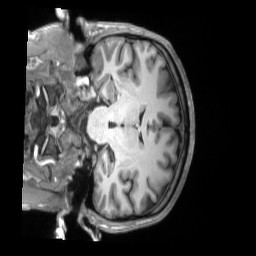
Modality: T1w
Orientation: coronal
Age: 38
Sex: male
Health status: ill
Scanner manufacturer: siemens
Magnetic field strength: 3 T
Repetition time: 2.2 s
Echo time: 0.00157 s